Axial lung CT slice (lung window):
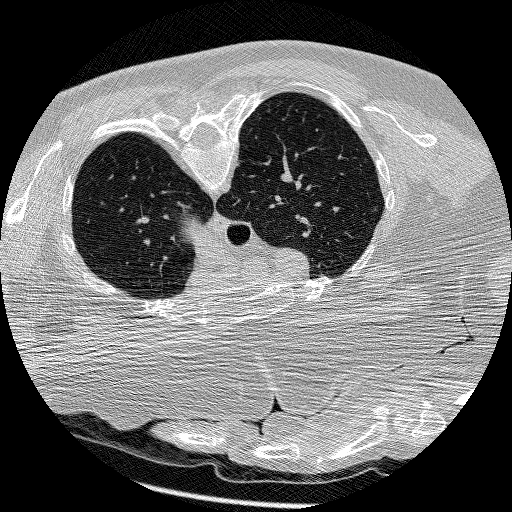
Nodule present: no